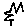
Label: hexagon